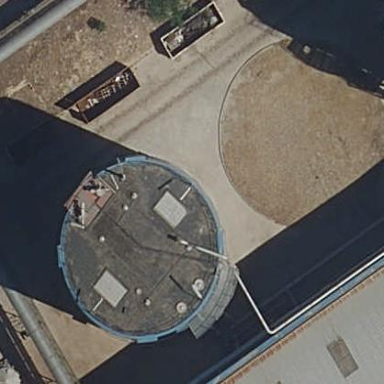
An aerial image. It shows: Storage tank building.